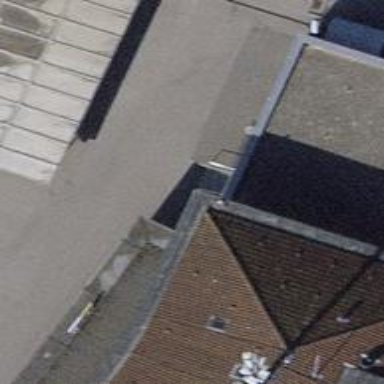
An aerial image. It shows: Building designated for bicycle parking.